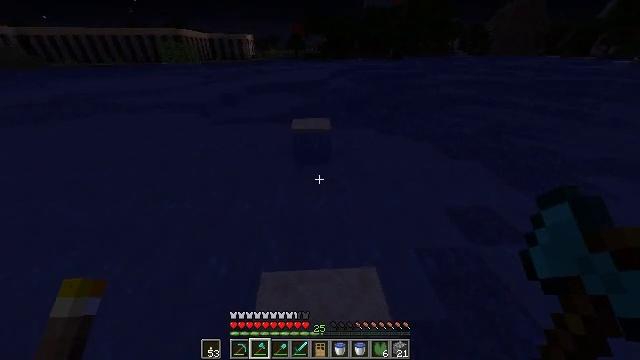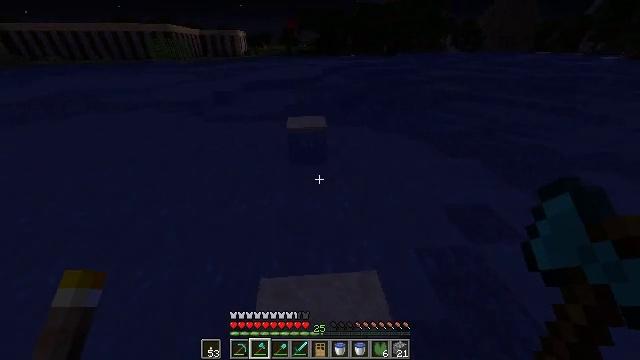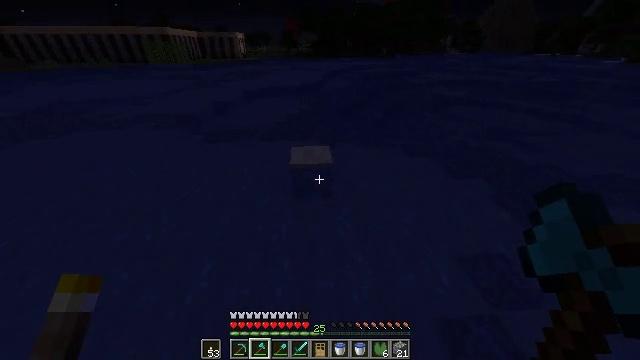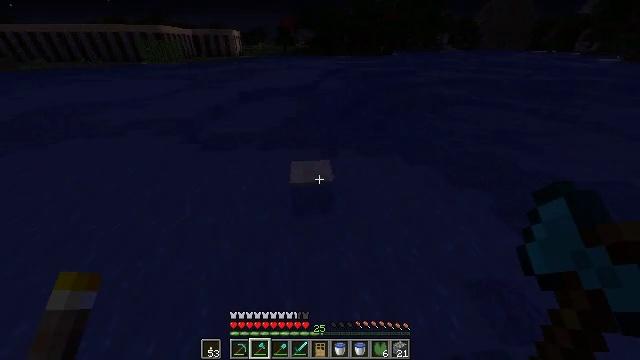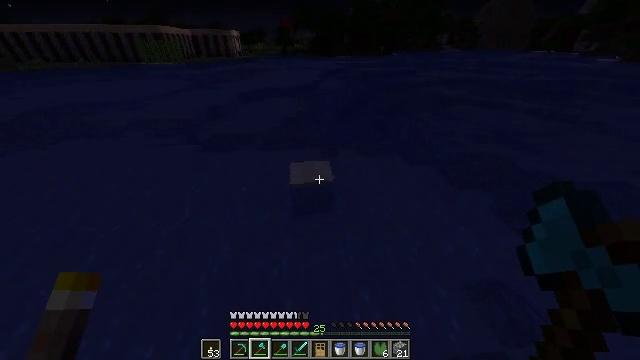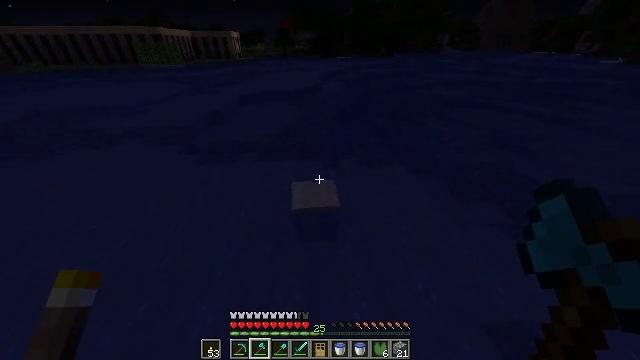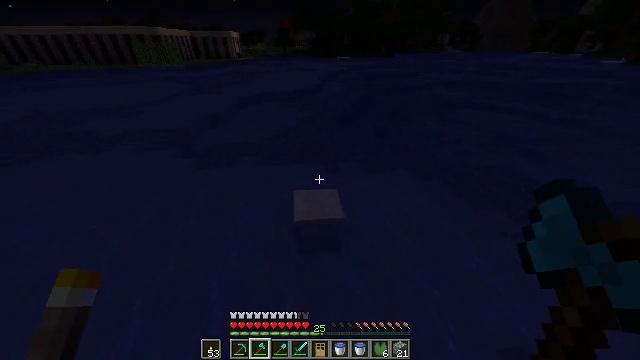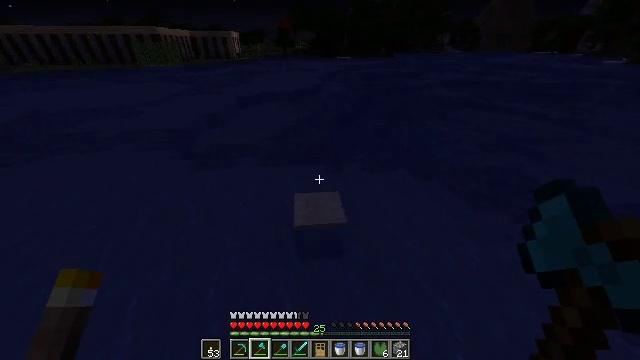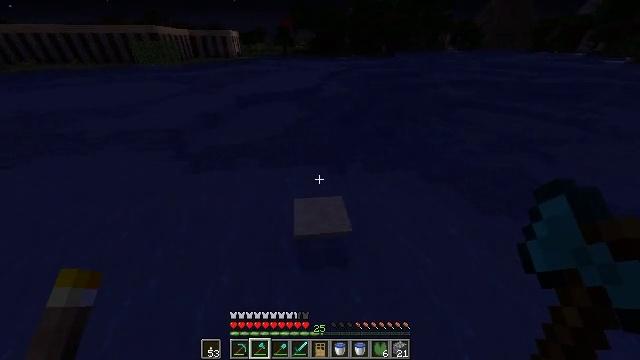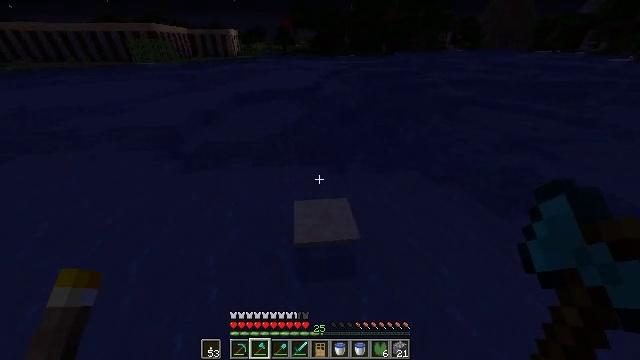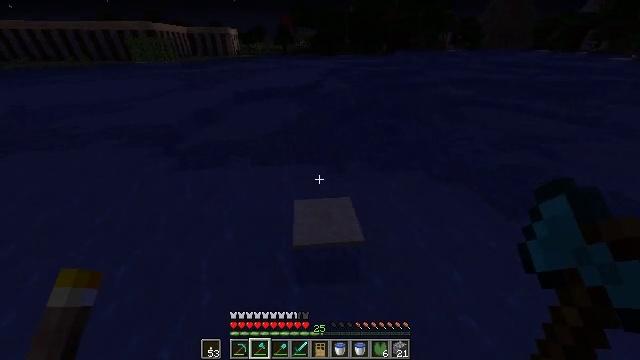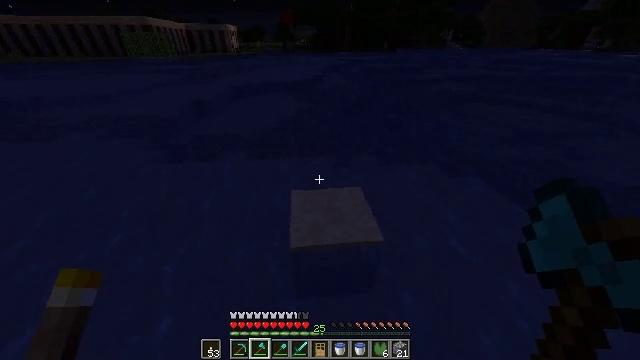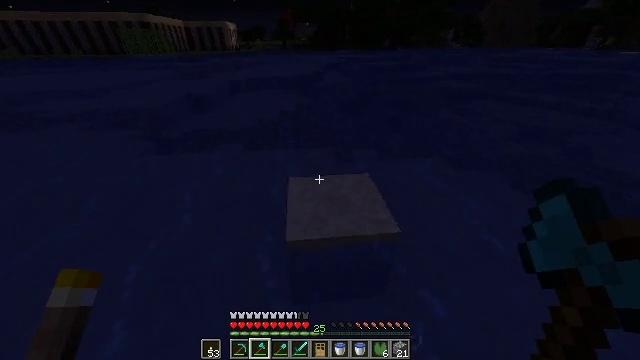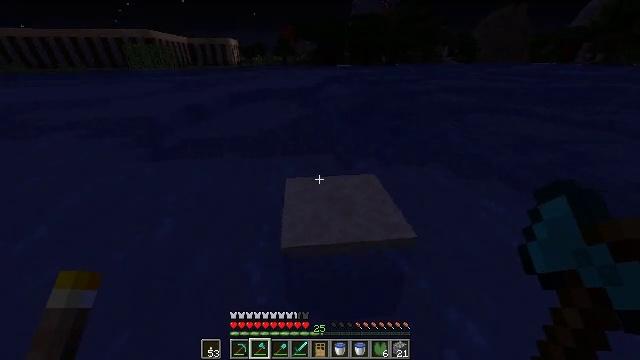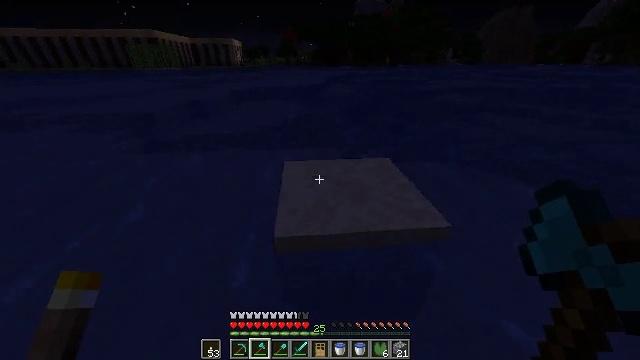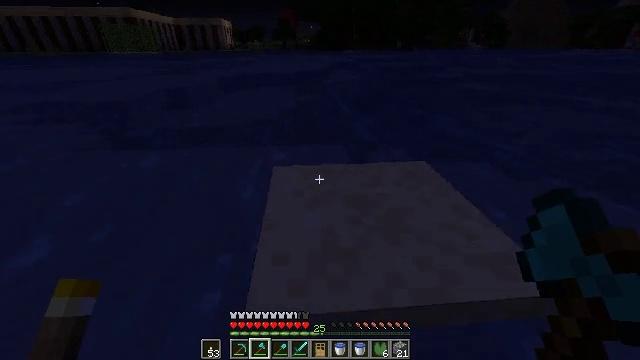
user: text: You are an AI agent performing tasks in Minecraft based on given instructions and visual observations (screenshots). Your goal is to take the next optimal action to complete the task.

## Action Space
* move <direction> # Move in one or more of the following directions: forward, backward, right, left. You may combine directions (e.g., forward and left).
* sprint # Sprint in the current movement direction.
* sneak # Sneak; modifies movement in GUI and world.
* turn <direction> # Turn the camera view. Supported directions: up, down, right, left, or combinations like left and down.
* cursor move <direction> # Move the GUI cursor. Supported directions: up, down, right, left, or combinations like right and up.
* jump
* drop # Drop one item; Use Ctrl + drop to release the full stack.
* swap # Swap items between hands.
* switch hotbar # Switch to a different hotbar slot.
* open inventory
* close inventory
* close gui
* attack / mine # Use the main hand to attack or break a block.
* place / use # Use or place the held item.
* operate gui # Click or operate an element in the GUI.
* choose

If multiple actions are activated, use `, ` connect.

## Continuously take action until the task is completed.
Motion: motion action
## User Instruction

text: Remove an oak door from the inventory.
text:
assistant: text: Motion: move forward, sprint, turn right, jump
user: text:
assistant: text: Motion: move forward, sprint, jump
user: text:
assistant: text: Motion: move forward, sprint, jump
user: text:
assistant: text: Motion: move forward, sprint, jump
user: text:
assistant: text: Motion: move forward, sprint, jump
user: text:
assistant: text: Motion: move forward, sprint, jump
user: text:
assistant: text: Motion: move forward, sprint, jump
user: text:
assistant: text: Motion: move forward, sprint, jump
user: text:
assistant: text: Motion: move forward, sprint, jump
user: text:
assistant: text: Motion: move forward, sprint, jump
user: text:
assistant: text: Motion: move forward, sprint, jump
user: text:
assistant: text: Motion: move forward, sprint, jump
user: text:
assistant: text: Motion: move forward, sprint, turn up, jump
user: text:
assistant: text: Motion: move forward, sprint, jump
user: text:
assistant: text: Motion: move forward, sprint, jump
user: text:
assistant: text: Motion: move forward, sprint, turn left, jump
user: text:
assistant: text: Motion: move forward, sprint, turn left, jump
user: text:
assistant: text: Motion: move forward, sprint, turn left, jump
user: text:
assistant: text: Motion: move forward, sprint, jump
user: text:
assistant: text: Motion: move forward, sprint, jump
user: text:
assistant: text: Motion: move forward, sprint, jump
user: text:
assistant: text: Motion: move forward, sprint, turn left, jump
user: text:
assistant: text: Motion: move forward, sprint, turn left, jump
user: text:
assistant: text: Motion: move forward, sprint, turn left, jump
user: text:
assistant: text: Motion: move forward, sprint, turn left, jump
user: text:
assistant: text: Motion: move forward, sprint, turn left, jump
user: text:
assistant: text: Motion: move forward, sprint, turn left, jump
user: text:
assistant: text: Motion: move forward, sprint, turn left, jump
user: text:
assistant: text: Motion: move forward, sprint, turn left, jump
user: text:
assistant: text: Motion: move forward, sprint, jump